Interaction volume radius: 5 \u00c5
Interaction volume height: 15 \u00c5
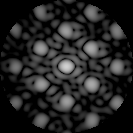
Disorder parameter: 0.2284